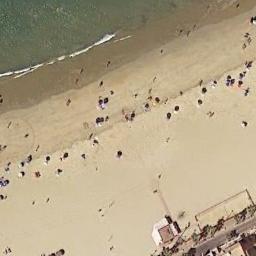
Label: beach